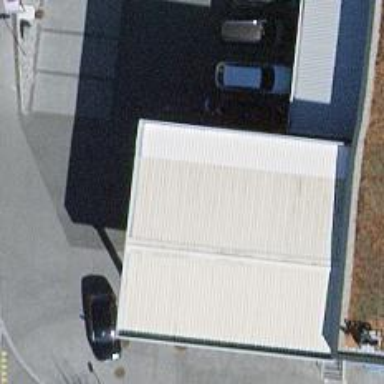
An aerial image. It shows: Parking entrance.